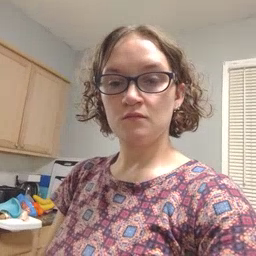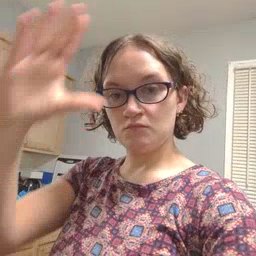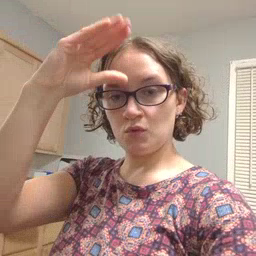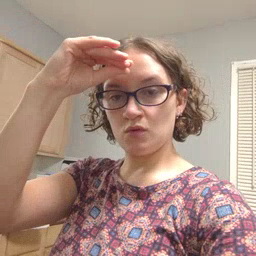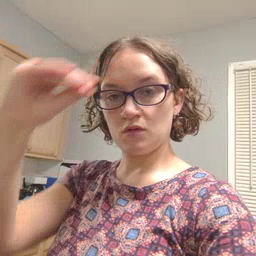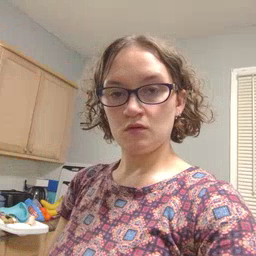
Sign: boy